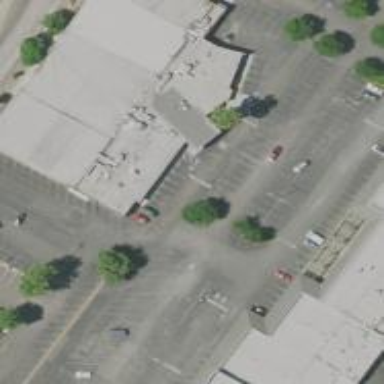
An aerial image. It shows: Building with bowling alley inside.